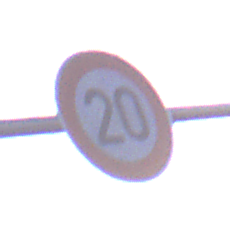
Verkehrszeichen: Geschwindigkeit20
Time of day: SunriseSunset
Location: Outdoor (Nature)
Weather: Clear
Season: NotSpecified
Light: Natural